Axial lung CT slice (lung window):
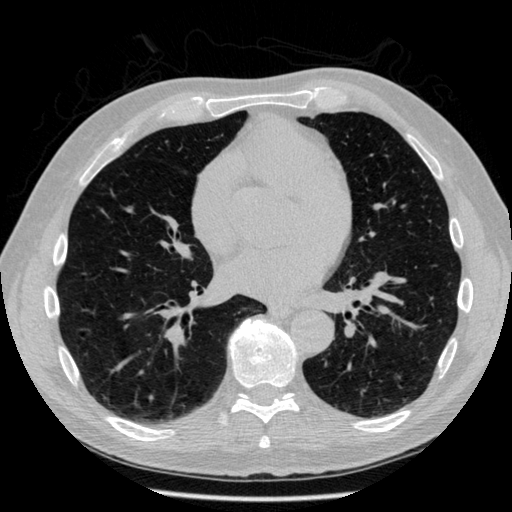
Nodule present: no